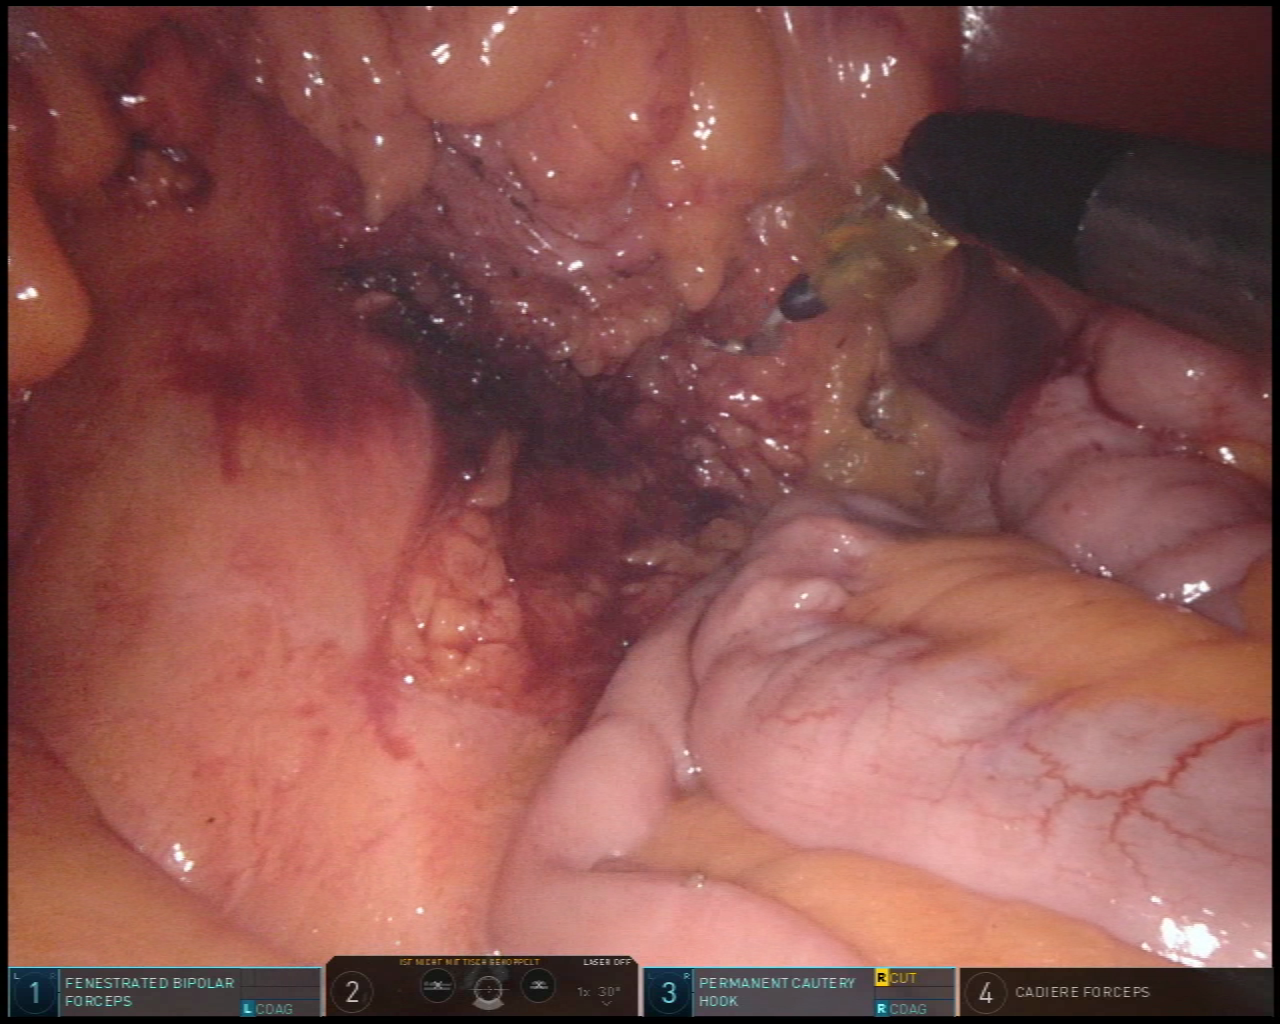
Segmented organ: small_intestine
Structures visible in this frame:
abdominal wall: yes
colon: no
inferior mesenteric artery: no
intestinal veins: no
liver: no
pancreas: no
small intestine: yes
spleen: no
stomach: no
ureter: no
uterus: no
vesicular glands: no